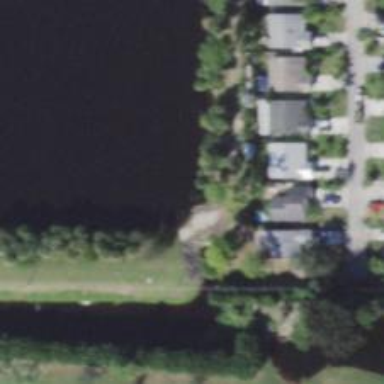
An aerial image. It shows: Canal.